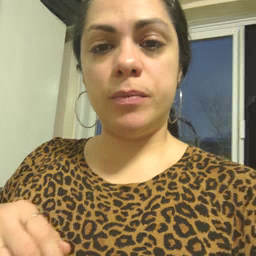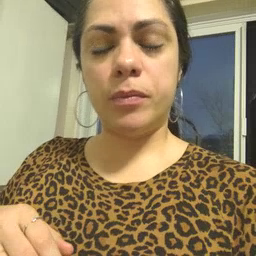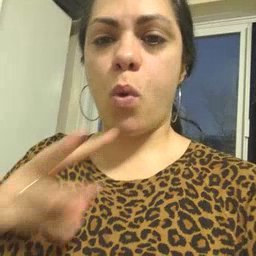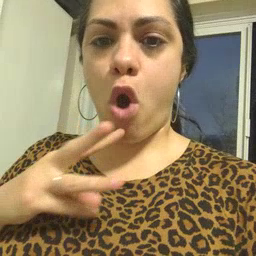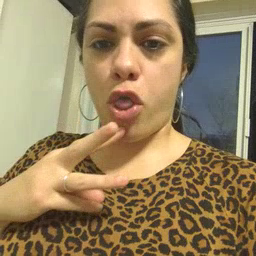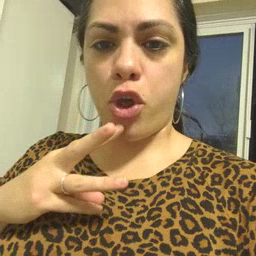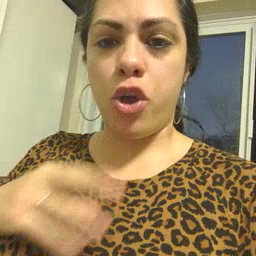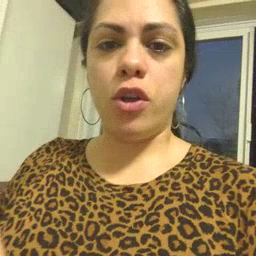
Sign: water